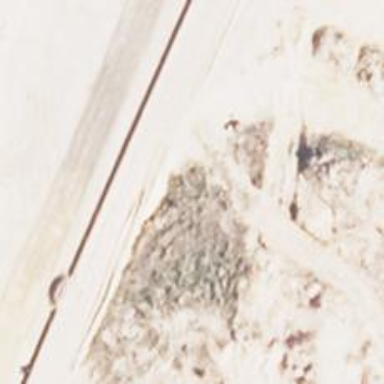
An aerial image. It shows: Sandy track with grade3 tracktype.